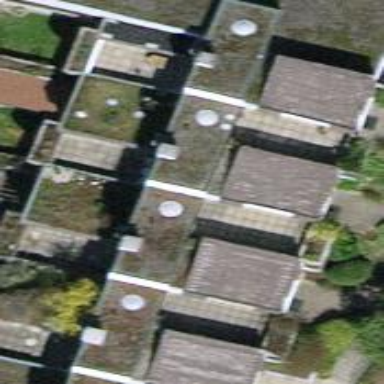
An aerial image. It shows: Residential building.